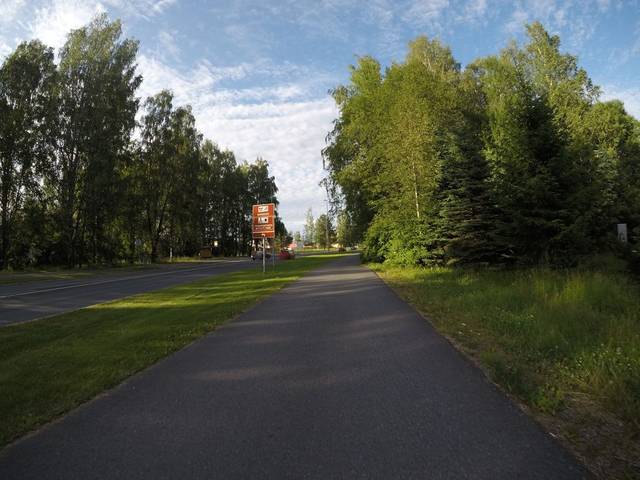
Region: Finland
Coordinates: 60.989, 24.433